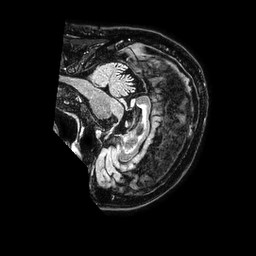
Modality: FLAIR
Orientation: sagittal
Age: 83
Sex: male
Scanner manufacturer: philips
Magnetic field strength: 1.5 T
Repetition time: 4.8 s
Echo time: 0.3 s